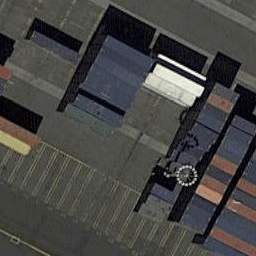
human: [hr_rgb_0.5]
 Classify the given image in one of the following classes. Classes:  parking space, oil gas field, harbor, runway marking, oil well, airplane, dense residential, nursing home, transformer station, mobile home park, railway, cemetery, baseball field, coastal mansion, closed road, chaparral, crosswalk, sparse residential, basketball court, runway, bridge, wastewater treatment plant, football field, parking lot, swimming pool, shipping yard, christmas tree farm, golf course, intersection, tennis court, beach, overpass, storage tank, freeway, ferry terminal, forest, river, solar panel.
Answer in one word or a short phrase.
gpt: shipping yard